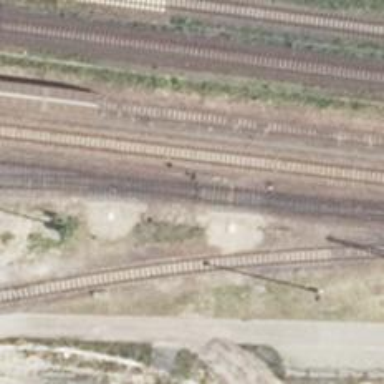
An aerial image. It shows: Railway yard.